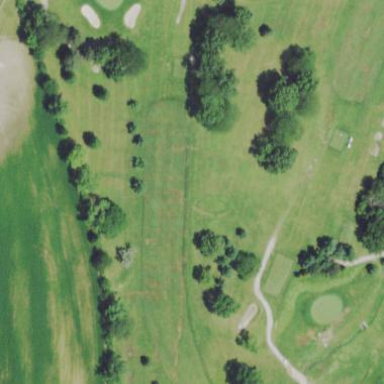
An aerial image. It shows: Golf fairway in the image.